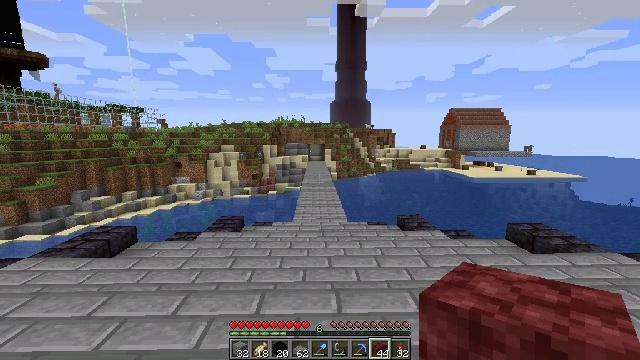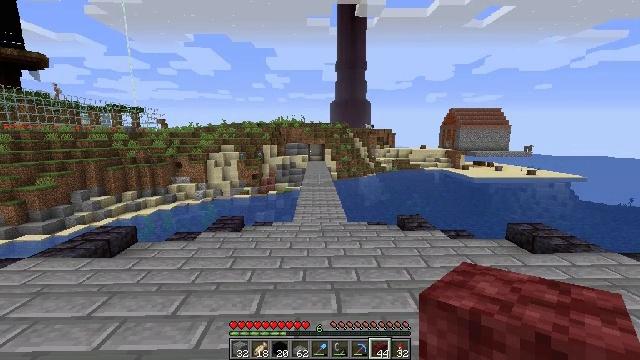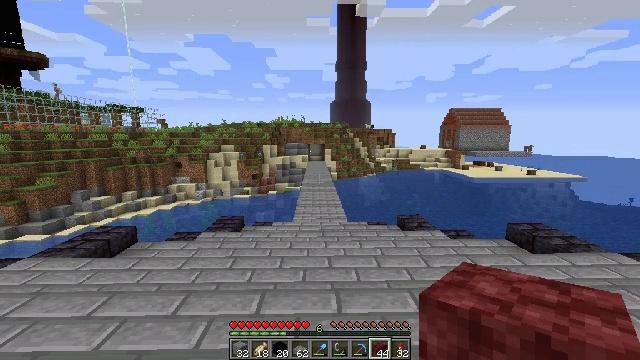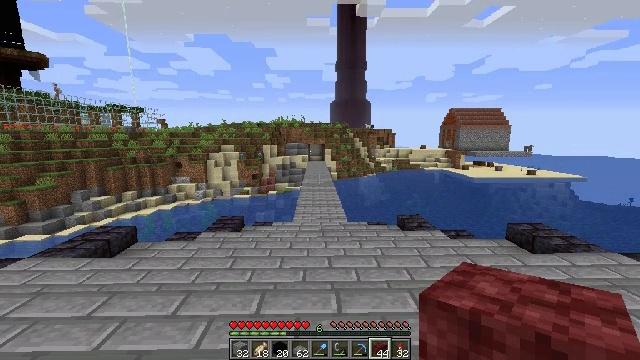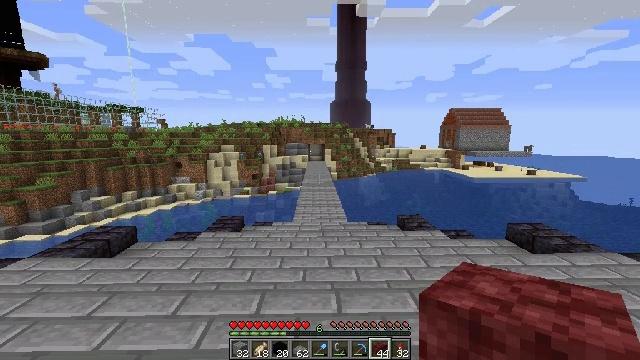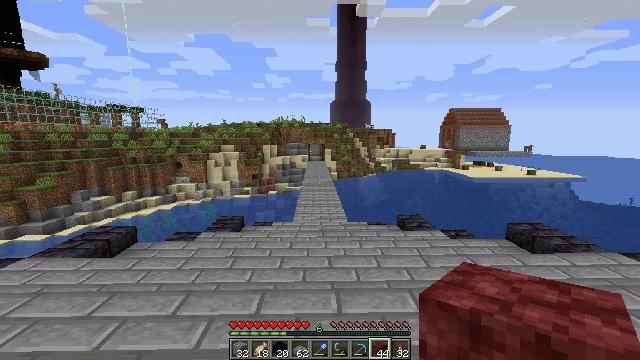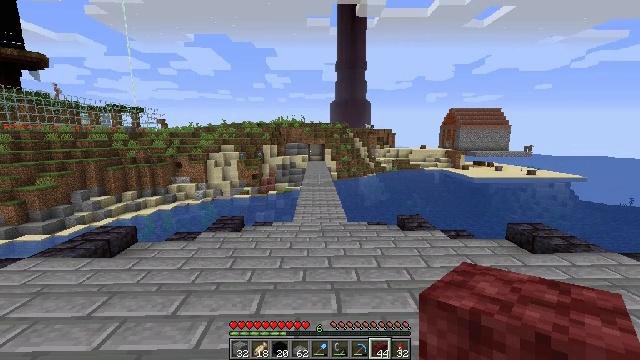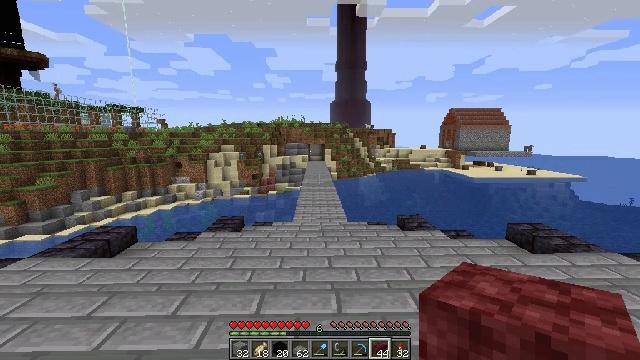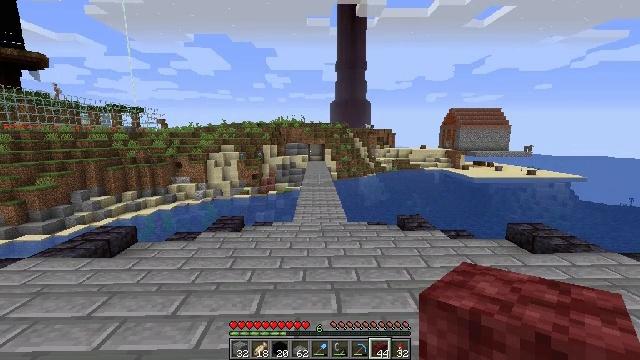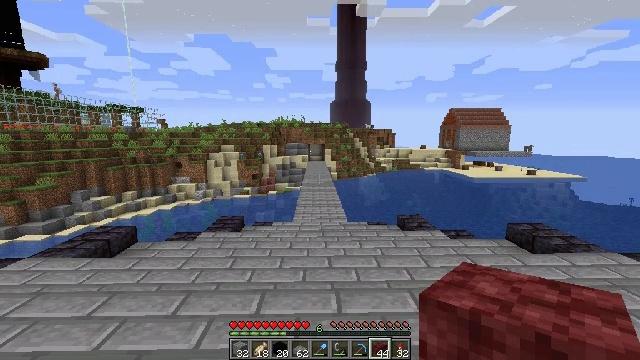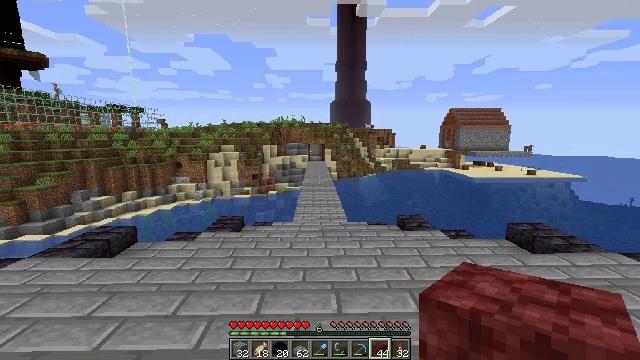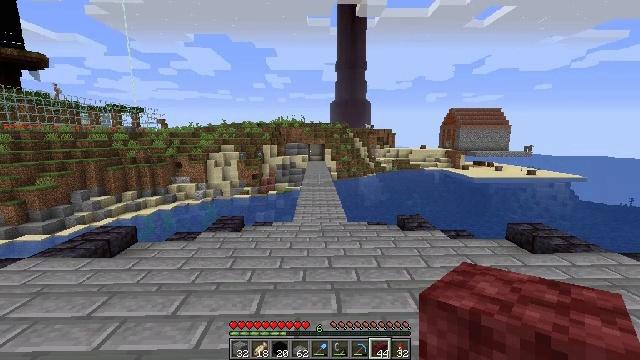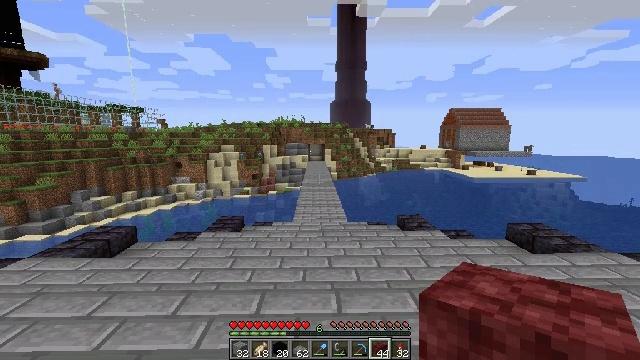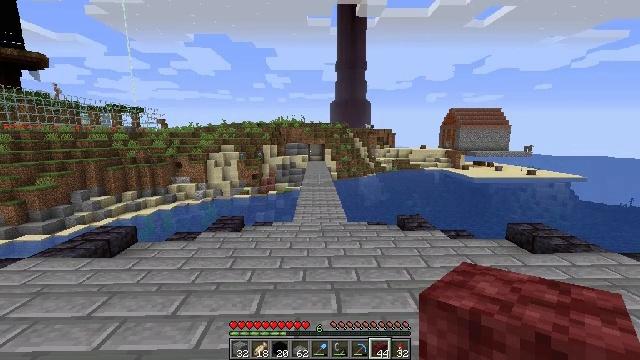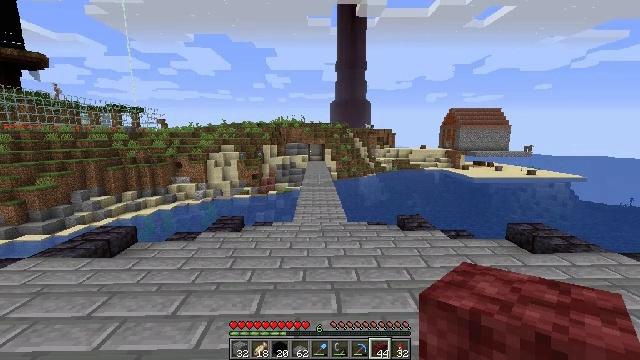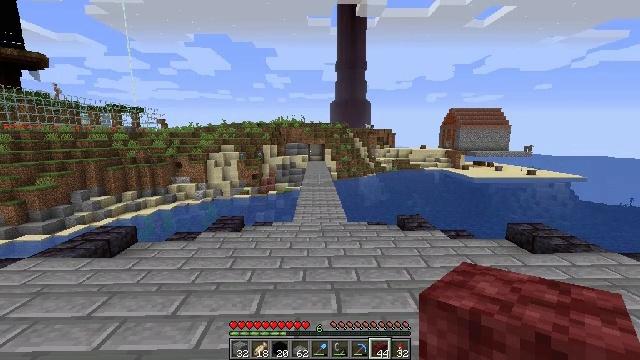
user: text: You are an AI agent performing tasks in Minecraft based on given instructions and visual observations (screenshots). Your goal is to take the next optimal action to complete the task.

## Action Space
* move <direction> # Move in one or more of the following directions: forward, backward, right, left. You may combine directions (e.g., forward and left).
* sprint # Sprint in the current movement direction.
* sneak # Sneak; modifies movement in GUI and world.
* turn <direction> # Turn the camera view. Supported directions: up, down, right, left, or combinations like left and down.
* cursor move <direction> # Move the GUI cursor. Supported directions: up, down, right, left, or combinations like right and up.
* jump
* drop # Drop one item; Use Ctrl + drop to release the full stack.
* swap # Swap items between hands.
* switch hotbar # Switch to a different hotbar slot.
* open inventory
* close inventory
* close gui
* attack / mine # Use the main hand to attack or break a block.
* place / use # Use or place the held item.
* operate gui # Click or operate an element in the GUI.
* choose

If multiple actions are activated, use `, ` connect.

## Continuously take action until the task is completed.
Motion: motion action
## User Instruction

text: Craft white concrete powder with the right recipe in the crafting table.
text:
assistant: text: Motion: no_op
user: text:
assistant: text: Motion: no_op
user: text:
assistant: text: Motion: no_op
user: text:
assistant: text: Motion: no_op
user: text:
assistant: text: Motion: no_op
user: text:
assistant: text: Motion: no_op
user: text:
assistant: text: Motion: no_op
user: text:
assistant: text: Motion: no_op
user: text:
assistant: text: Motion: no_op
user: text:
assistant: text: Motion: no_op
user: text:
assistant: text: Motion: no_op
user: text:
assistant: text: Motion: no_op
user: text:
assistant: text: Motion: no_op
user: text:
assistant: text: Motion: no_op
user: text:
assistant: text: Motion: no_op
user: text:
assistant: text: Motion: no_op
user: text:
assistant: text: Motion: no_op
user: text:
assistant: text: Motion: no_op
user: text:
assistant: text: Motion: no_op
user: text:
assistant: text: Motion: no_op
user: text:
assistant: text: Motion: no_op
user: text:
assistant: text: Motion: no_op
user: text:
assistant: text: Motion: no_op
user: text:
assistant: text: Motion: no_op
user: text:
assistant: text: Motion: no_op
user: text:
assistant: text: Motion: no_op
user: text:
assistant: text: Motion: no_op
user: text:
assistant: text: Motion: no_op
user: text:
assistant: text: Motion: no_op
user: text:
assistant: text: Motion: no_op